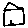
Label: house